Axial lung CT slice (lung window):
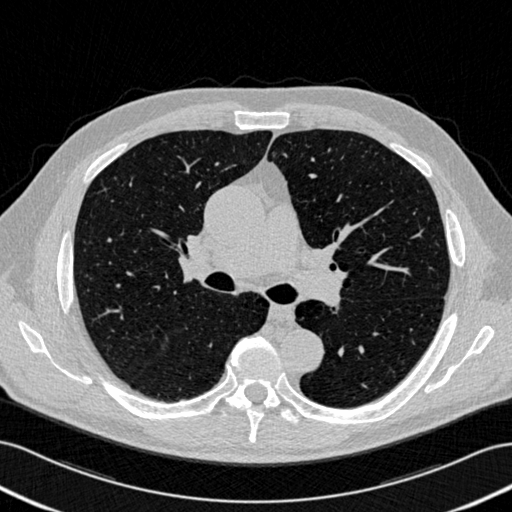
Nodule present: no